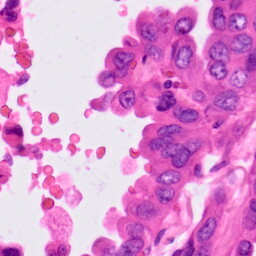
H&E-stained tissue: Lung